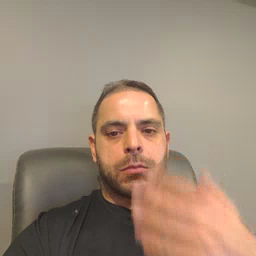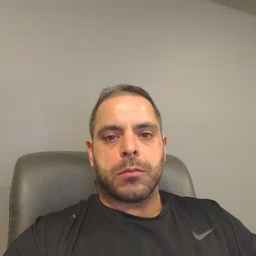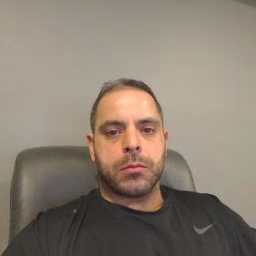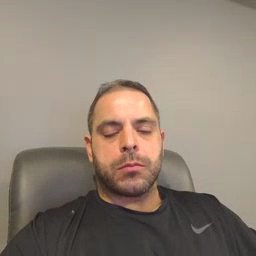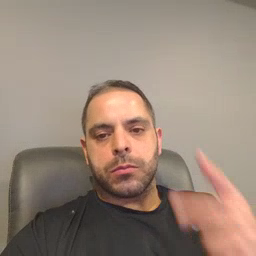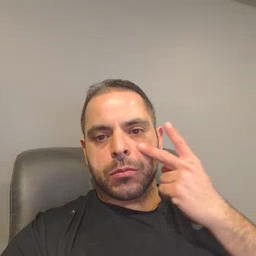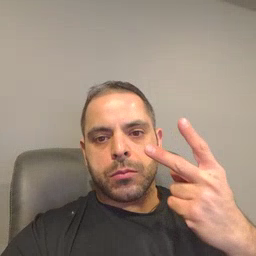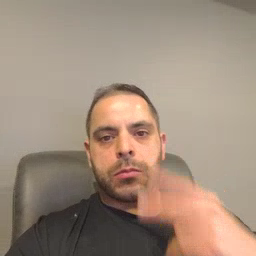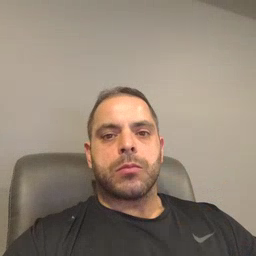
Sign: see